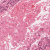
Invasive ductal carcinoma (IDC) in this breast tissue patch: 0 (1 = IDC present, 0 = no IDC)